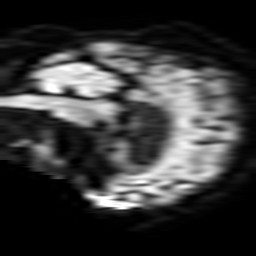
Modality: TRACE
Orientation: sagittal
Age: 73
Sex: male
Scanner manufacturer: philips
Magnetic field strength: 3 T
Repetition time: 3.078 s
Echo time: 0.076 s